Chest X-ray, PA view. Patient: 59 years old, sex M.
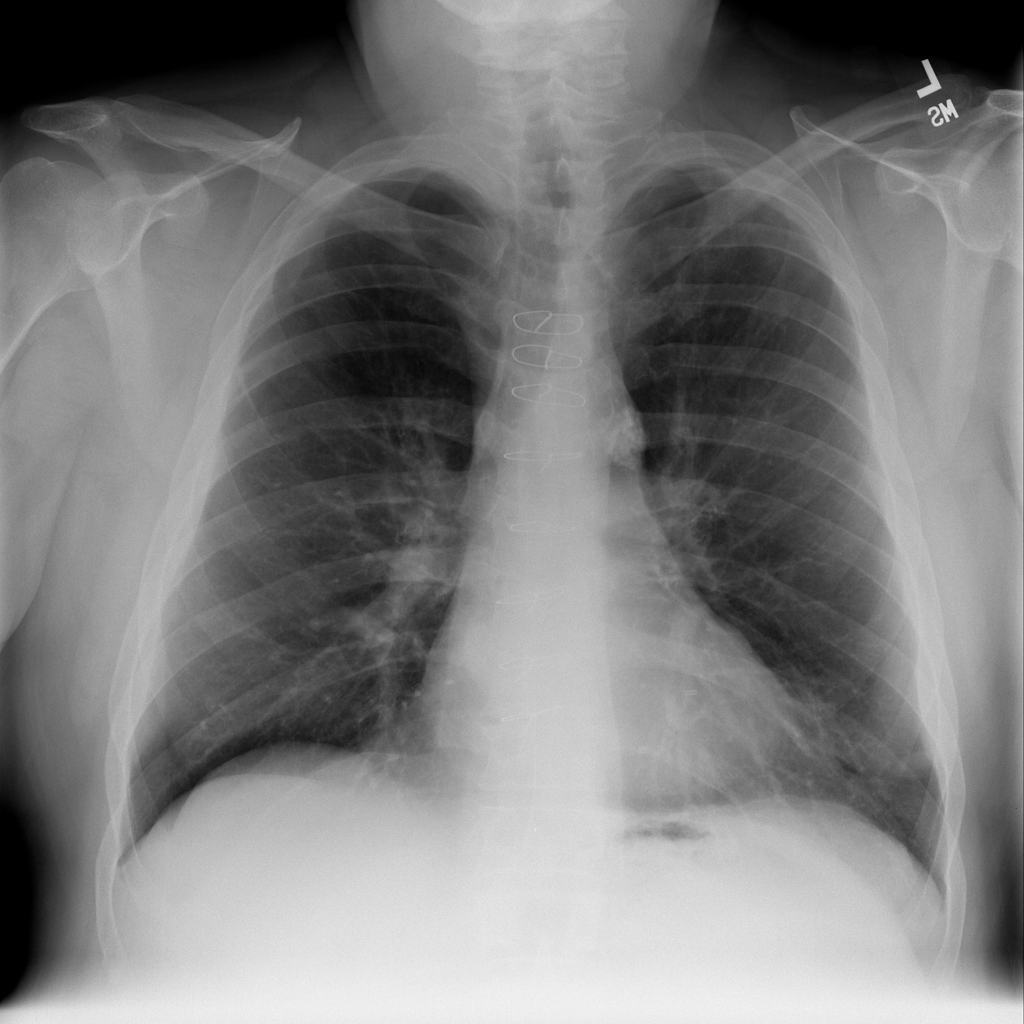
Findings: No Finding